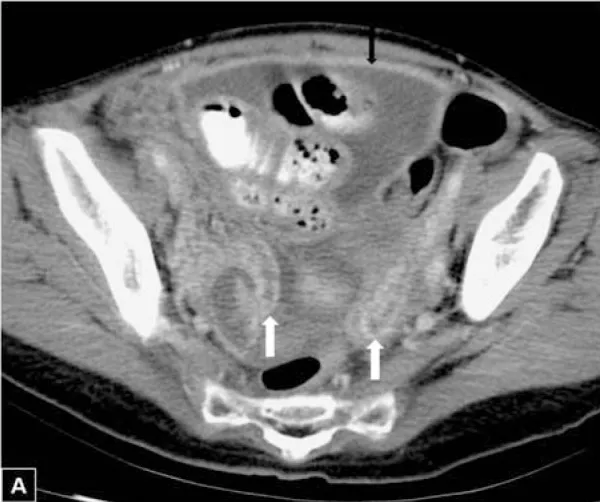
56-year-old woman had suffered from abdominal fullness for three months. . (A) Axial contrast-enhanced abdominopelvic CT scan shows a uniform well-enhanced peritoneum (black arrow), and bilateral dilated convoluted fallopian tubes with intense mucosal enhancement (white arrow) representing bilateral salpingitis; these findings combined with dirty fat strandings identify infection.
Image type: radiology (ct)